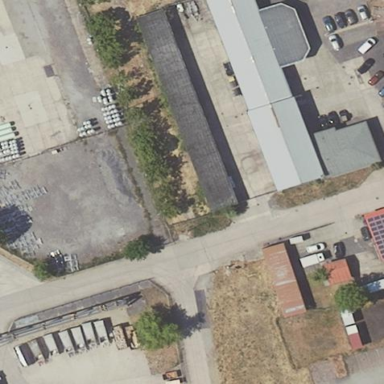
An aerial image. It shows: Shed building.